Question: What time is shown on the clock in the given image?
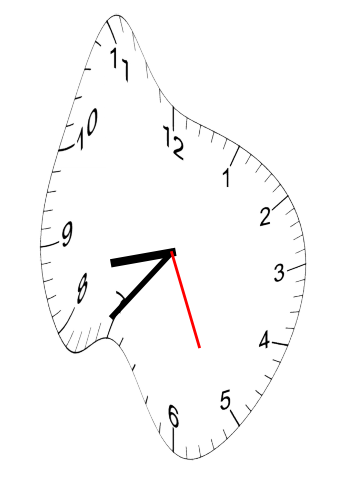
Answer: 08:36:26